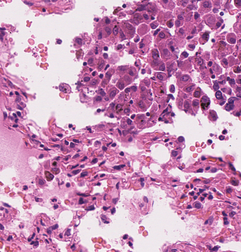
Tumor epithelial tissue: yes
Tumor-associated stroma tissue: yes
Normal tissue: no